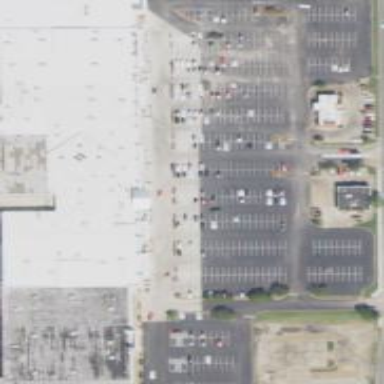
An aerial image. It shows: Retail area.